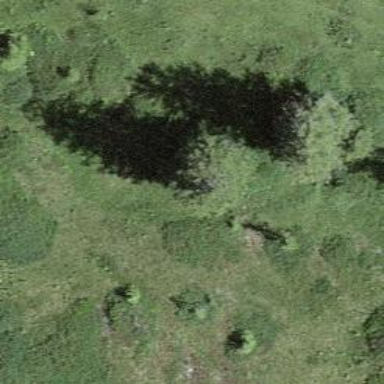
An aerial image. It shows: Needle-leaved tree in its natural environment.